Field crop: maize
Growth stage: 2
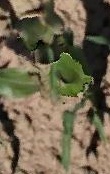
Species: maize